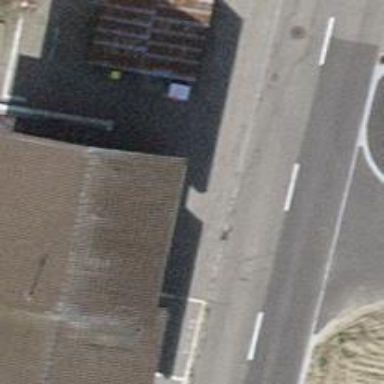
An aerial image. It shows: Bus stop with platform for public transport.